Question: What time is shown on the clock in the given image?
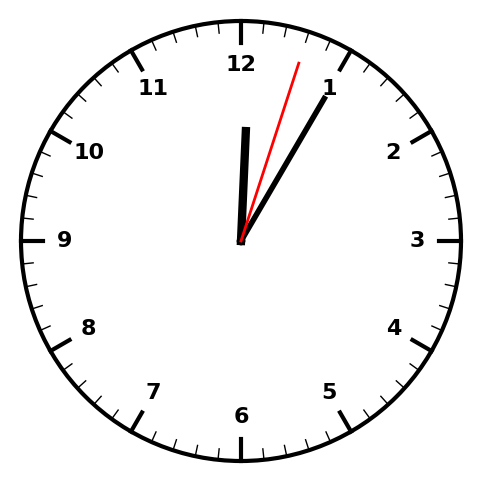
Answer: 12:05:03